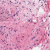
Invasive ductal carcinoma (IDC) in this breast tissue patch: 0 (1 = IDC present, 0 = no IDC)